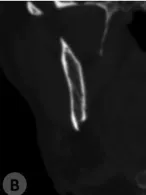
(B-F) Coronal CT views demonstrating the bone concavity affecting the lingual and inferior aspects of the mandible.
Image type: radiology (ct)